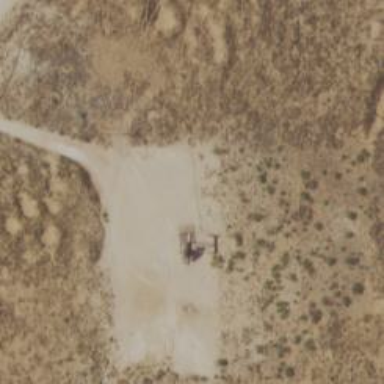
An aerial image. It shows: Petroleum well.